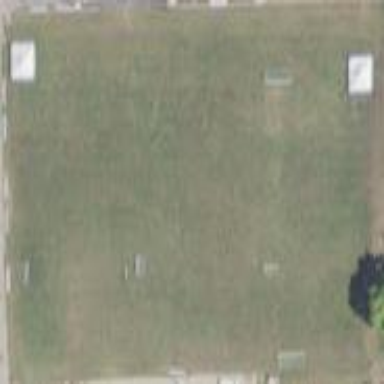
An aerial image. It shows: Soccer pitch for leisure land activities.